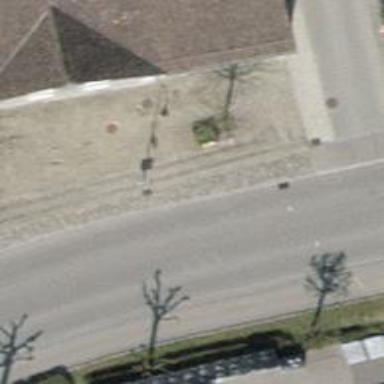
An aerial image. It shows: Bus stop with platform for public transport.